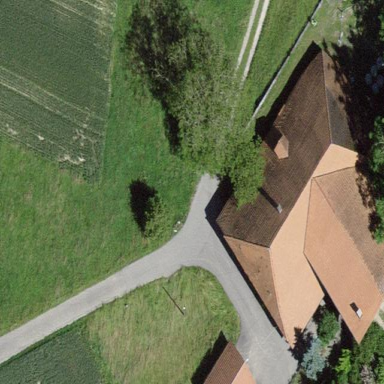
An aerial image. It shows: Farm building.